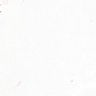
Metastatic tissue present: no